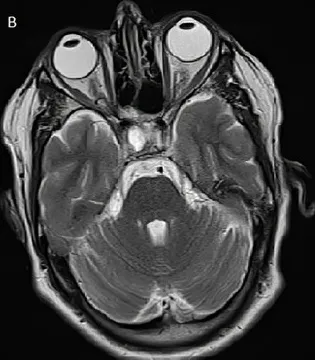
After. Treatment with capecitabine and temozolomide. (B) Post-CAPTEM axial image shows a decrease in size of 65% with prominent cystic degeneration.
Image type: radiology (mri)